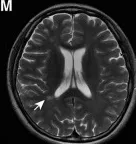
Magnetic Resonance Imaging Findings. Before teriflunomide administration, MRI demonstrated new punctate enhancing lesions in the left frontal lobe, and ,abnormal signals in the thoracic spinal cord at T6-7 of the skull, and ,spinal cord.
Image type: radiology (mri)